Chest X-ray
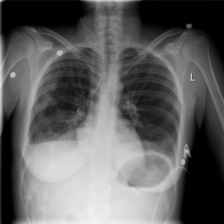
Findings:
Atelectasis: negative
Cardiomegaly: negative
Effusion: negative
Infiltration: negative
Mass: negative
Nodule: negative
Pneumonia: negative
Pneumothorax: negative
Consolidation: negative
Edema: negative
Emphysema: negative
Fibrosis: negative
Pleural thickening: negative
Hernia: negative